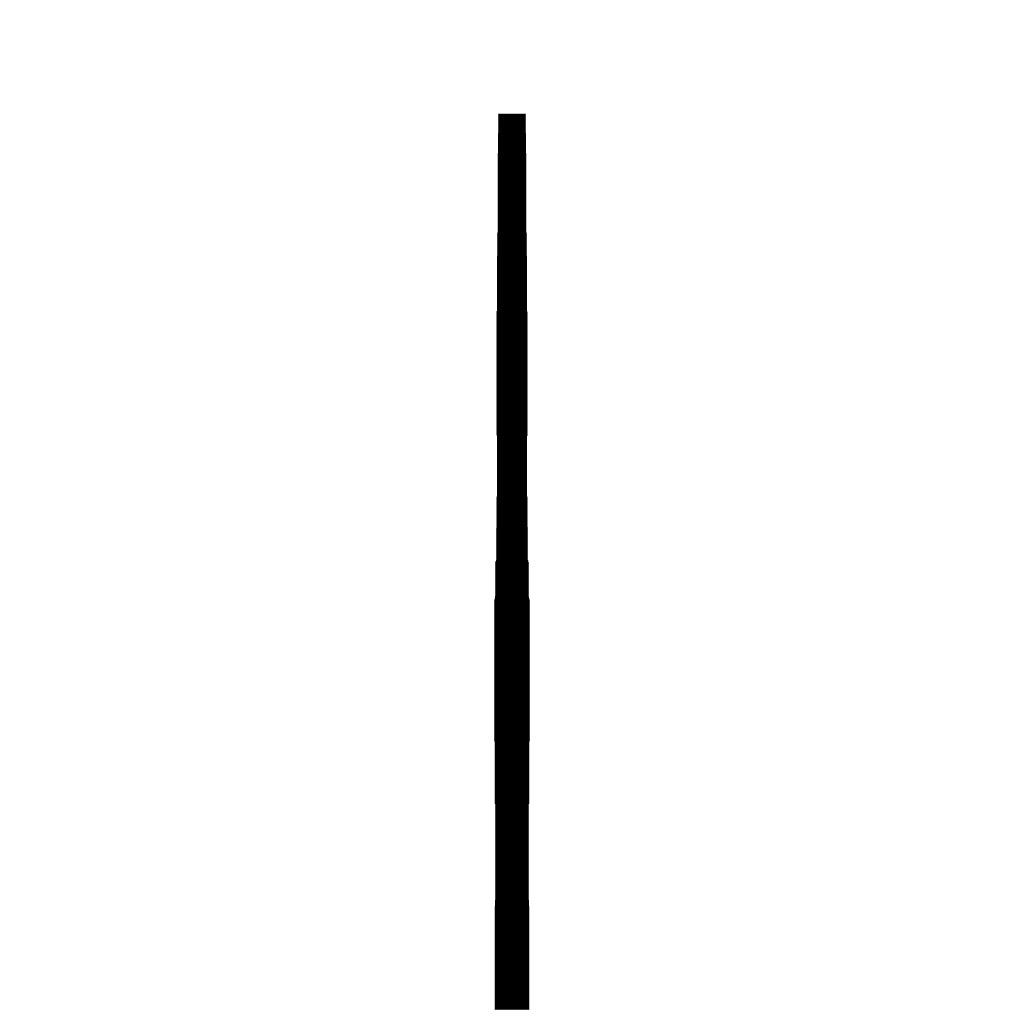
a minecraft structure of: Yoshi 8-Bit Style [Looking at You with Egg] bad low quality